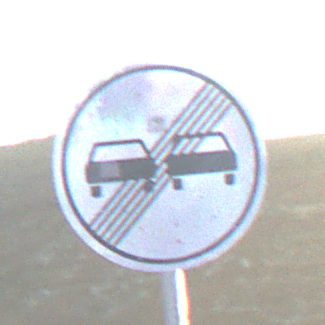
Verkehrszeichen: EndeUeberholverbot
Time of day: SunriseSunset
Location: Outdoor (Nature)
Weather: Clear
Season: NotSpecified
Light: Natural